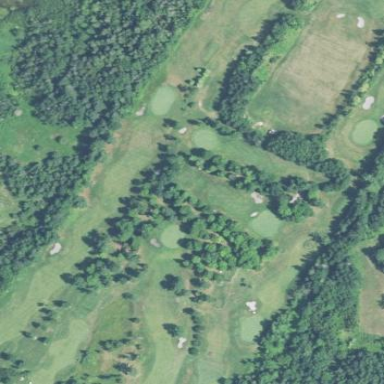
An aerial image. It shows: Golf course.